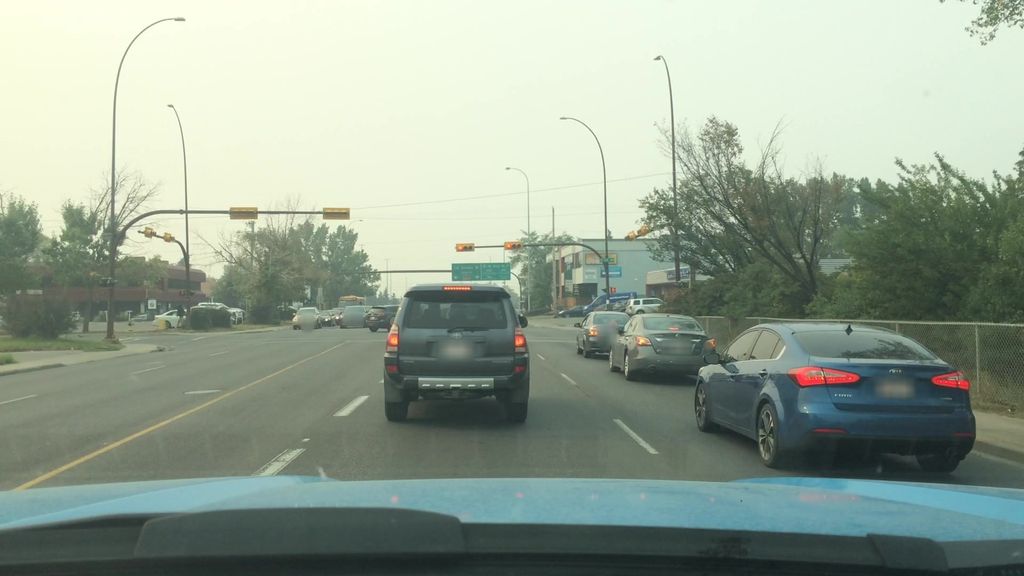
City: calgary